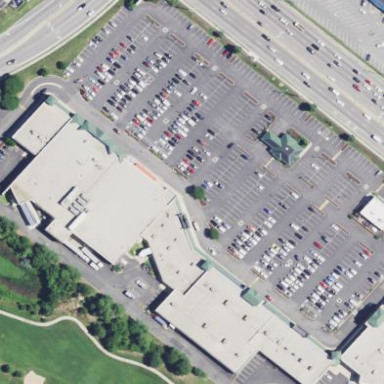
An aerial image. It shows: Retail area.